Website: walmart
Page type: cart
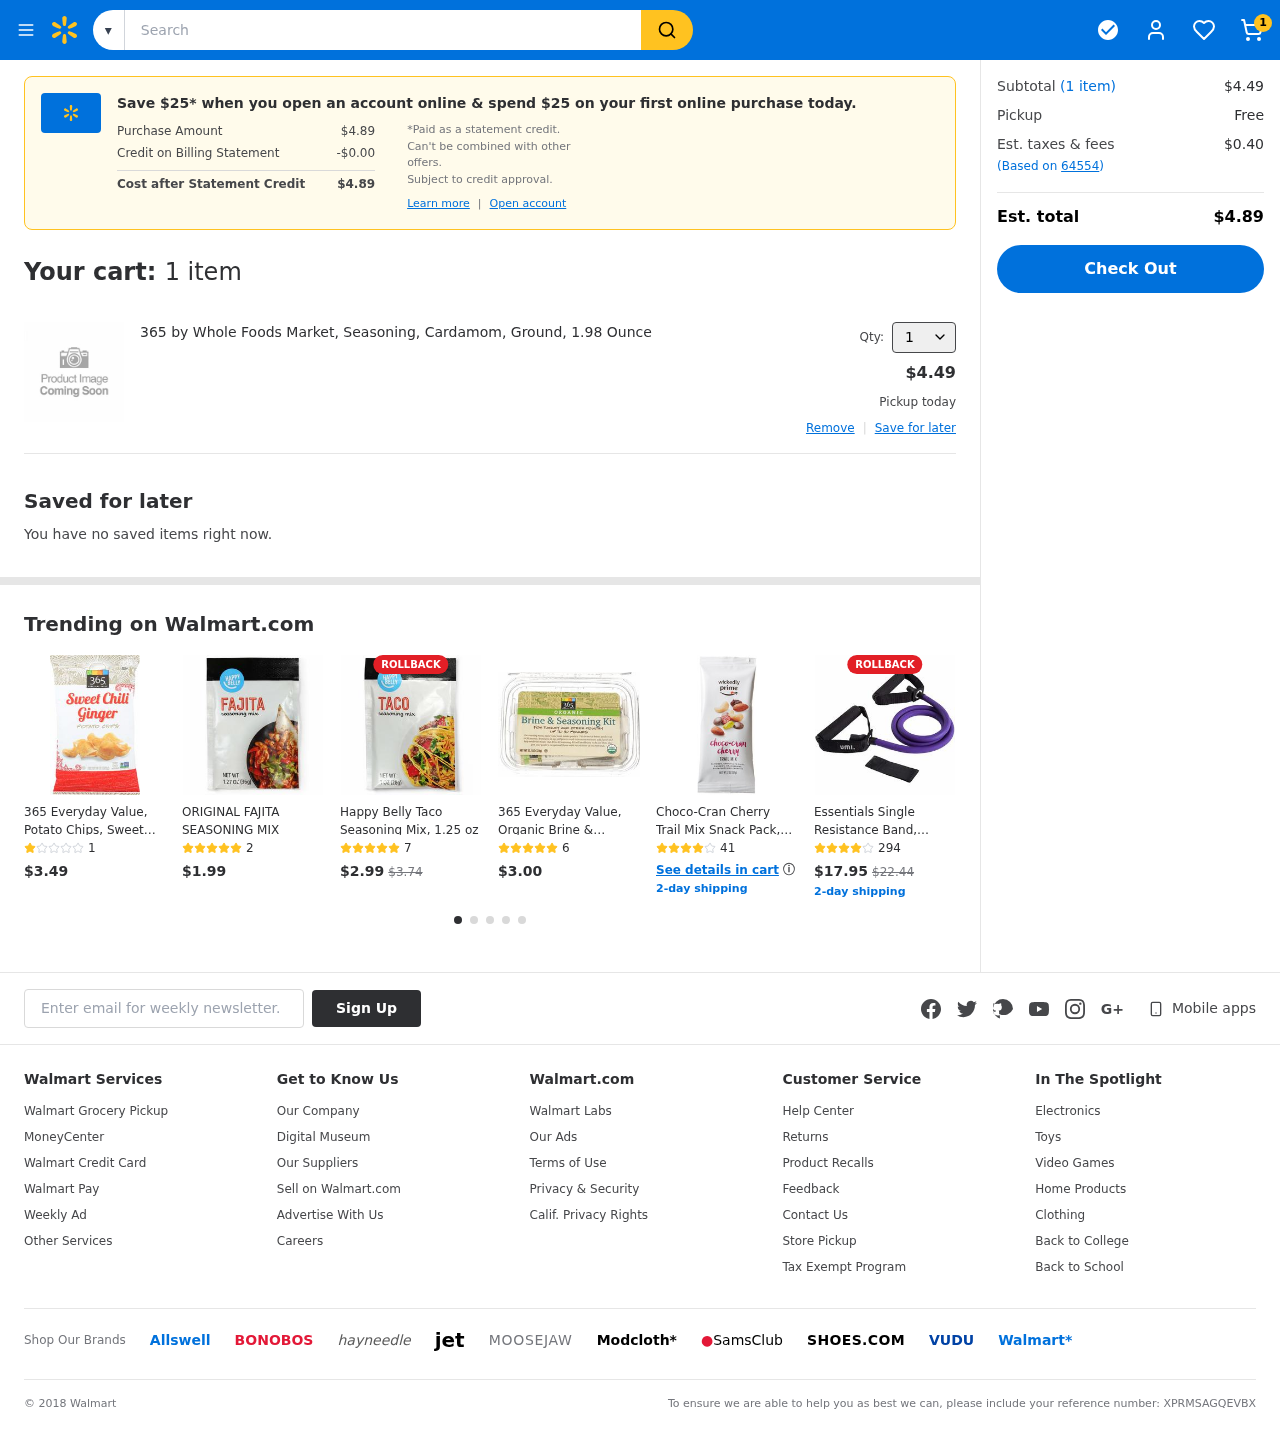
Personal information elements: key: PII_EMAIL
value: lisa.sanchez@yahoo.com
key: PII_POSTCODE
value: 64554
Product elements: key: PRODUCT1_NAME
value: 365 by Whole Foods Market, Seasoning, Cardamom, Ground, 1.98 Ounce
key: PRODUCT1_PRICE
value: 4.49
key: PRODUCT1_QUANTITY
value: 1
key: PRODUCT2_NAME
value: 365 Everyday Value, Potato Chips, Sweet Chili Ginger, 10 oz
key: PRODUCT2_NUM_RATINGS
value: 1
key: PRODUCT2_PRICE
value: $3.49
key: PRODUCT3_NAME
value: ORIGINAL FAJITA SEASONING MIX
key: PRODUCT3_NUM_RATINGS
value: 2
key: PRODUCT3_PRICE
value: $1.99
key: PRODUCT4_NAME
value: Happy Belly Taco Seasoning Mix, 1.25 oz
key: PRODUCT4_NUM_RATINGS
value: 7
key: PRODUCT4_PRICE
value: $2.99
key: PRODUCT4_ORIGINAL_PRICE
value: $3.74
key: PRODUCT5_NAME
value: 365 Everyday Value, Organic Brine & Seasoning Kit, 13.2 oz
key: PRODUCT5_NUM_RATINGS
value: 6
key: PRODUCT5_PRICE
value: $3.00
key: PRODUCT6_NAME
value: Choco-Cran Cherry Trail Mix Snack Pack, 1.5oz single serve (Pack of 300)
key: PRODUCT6_NUM_RATINGS
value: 41
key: PRODUCT7_NAME
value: Essentials Single Resistance Band, Exercise Tube - With Door Anchor and Manual, For Resistance Train
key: PRODUCT7_NUM_RATINGS
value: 294
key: PRODUCT7_PRICE
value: $17.95
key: PRODUCT7_ORIGINAL_PRICE
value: $22.44
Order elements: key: ORDER_NUM_ITEMS
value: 1
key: ORDER_TOTAL
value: $4.89
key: ORDER_NUM_ITEMS
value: (1 item)
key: ORDER_NUM_ITEMS
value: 1 item
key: ORDER_SUBTOTAL
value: $4.49
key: ORDER_TAX
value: $0.40
Search elements: key: HEADER_SEARCH
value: Search